Question: .cproj is not the only name of the project file. My solution says there are 5 projects but only three .cproj files are seen. What is the file extinsion of other project files/? THe icon that represents the other two look different as well:

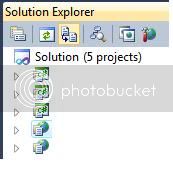
Answer: It looks like an ASP.NET web app, but I'm not seeing the code symbol in the lower right corner (normally you'd have a C# or VB symbol)